Question: I have a set of rectangles in specified space, and they can have different dimensions and positions.
I need to detect collision clusters, group of rectangles that intersect each others, like in the attached figure, in which I have two clusters (into red boxes).
The trivial way is to have a vector of these rectangles and, with a double 'for' loop check intersections, like something
'''
for (size_t i = 0; i < rectangles.size(); i++) {
for (size_t j = i + 1; j < rectangles.size(); j++) {
if (rectangles.at(i).intersect(rectangles.at(j)) {
// Add rectangle[j] to cluster in which rectangle[i] is
}
}
'''
I don't think that is the most efficient way in order to perform calculus.
How can I efficiently calculate these clusters? I've read something about plane partition using quad-tree, but I don't know how use them in this case. Is it the appropriate data structure or there's a more efficient way (I must handle it in soft real-time).

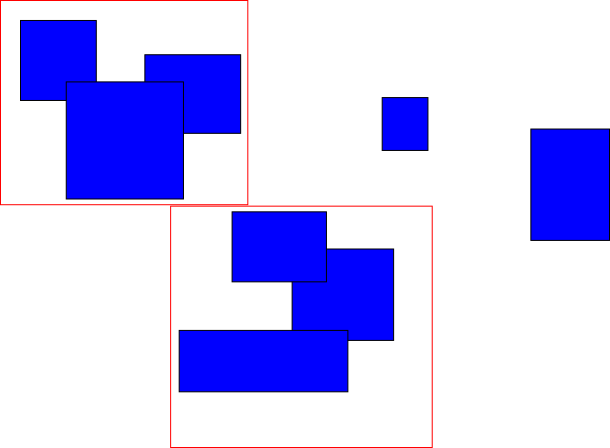
Answer: If the situation allows for it, using a <URL> is definately a good call, although make sure that you have enough objects for the overhead of the creation and maintenance of the structure worth it.
Aside from that, a simple check for the max X value of one rectangle vs the min X of the other and the same for Y should be okay if you're just using rectangles. If not, and you're not using concave objects, the <URL> is a great method to do detection and will even stretch for 3d if you push it enough. One thing that I do really like about the separating axis theorem, is that it does collisions response too if you need it, as it can return the minimum vector to move the shapes out of one another.
Some of the people over on <URL> will have plenty of pointers on further collision detection and response if you get stuck.